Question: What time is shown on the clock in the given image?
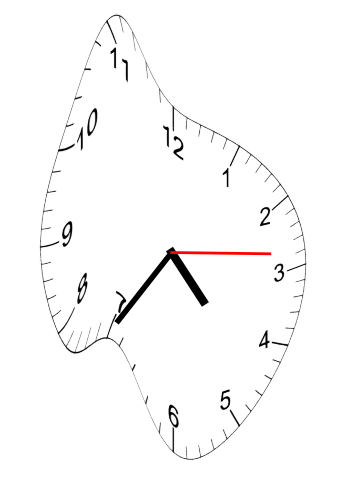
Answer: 04:35:14